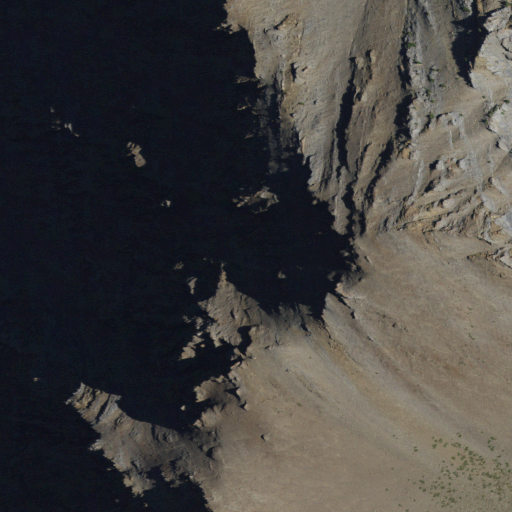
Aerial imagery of mountain in California named Mono Jim Peak containing barren land and shrub